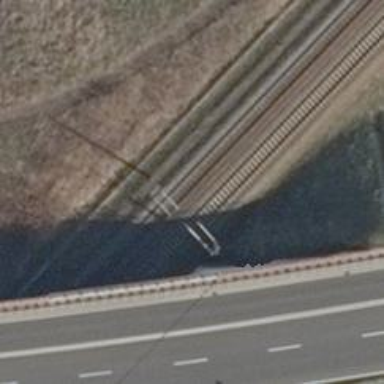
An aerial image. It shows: Milestone along the railway with catenary mast.